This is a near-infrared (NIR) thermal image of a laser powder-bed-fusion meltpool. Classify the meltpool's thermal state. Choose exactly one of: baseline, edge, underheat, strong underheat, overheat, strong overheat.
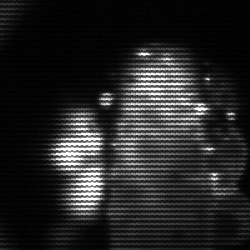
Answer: strong underheat